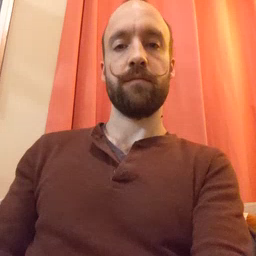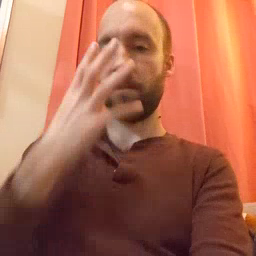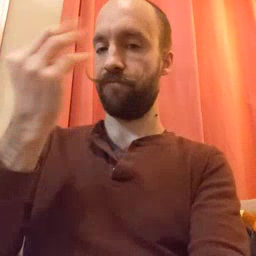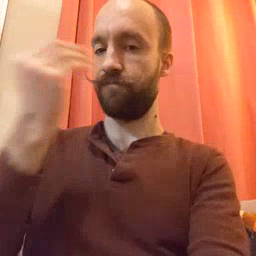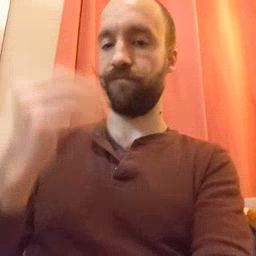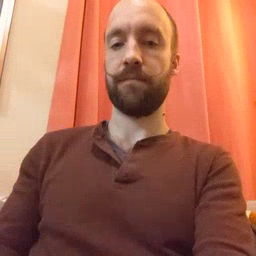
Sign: wolf